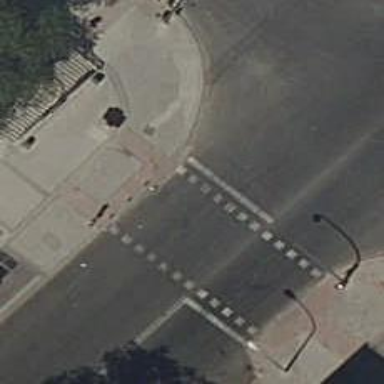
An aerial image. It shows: Uncontrolled footway crossing with markings.